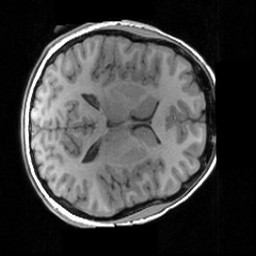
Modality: T1w
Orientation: axial
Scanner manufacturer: siemens
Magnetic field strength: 3 T
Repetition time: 1.63 s
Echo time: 0.00311 s